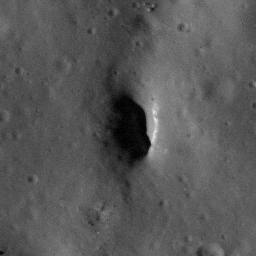
Pit: Copernicus 17a
Host crater: Copernicus
Host type: impact_melt
Lunar coordinates: latitude 10.24, longitude 339.601